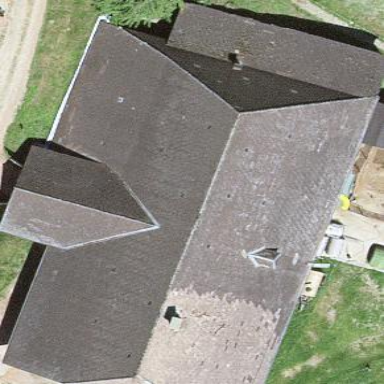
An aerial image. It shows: Farm building.